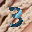
Label: 3